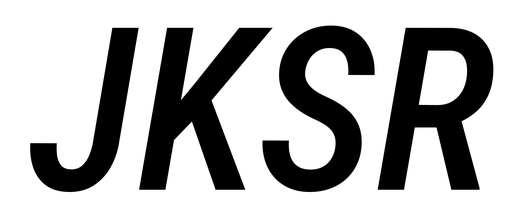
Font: Roboto-Italic_Condensed_Medium_Italic